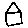
Label: house